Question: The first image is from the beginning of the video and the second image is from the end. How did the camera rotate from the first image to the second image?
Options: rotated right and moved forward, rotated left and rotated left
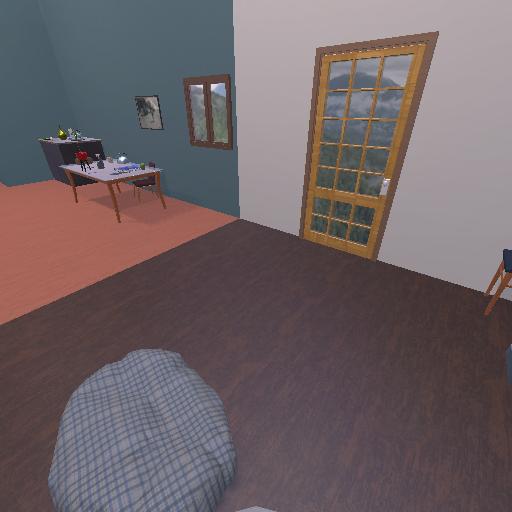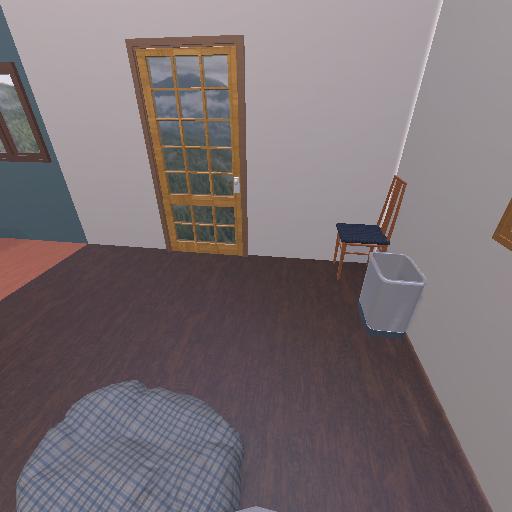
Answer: rotated right and moved forward